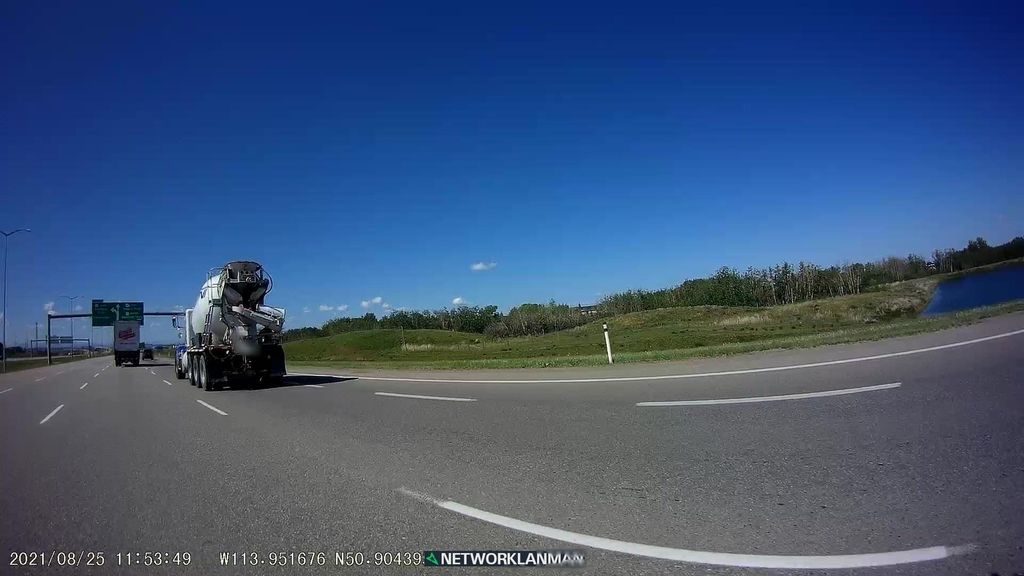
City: calgary